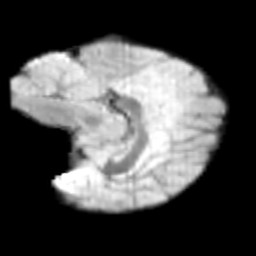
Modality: T2w
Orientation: sagittal
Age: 9
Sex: female
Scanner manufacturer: siemens
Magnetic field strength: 3 T
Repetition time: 3.8 s
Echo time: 0.07 s